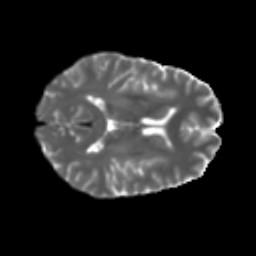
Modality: T2w
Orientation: axial
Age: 49
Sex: male
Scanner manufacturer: ge
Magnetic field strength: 3 T
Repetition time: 7.8 s
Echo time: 0.0611 s